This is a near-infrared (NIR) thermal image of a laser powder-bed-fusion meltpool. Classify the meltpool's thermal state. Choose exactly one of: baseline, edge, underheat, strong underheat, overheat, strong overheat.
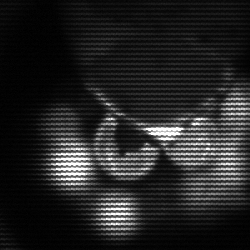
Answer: edge